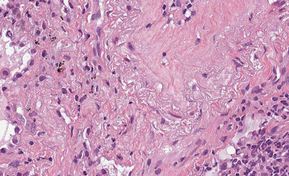
Tumor epithelial tissue: no
Tumor-associated stroma tissue: yes
Normal tissue: no